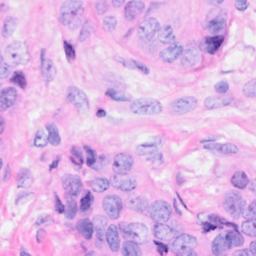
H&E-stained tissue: Breast